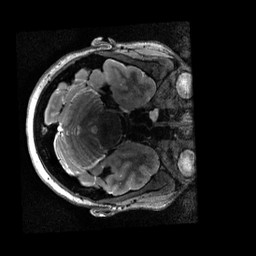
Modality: T2w
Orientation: axial
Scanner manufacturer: siemens
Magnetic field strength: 3 T
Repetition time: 3.2 s
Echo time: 0.564 s